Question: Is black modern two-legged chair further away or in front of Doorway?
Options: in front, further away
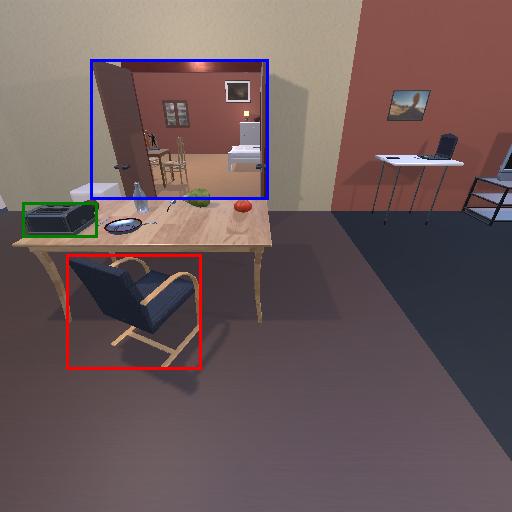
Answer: in front